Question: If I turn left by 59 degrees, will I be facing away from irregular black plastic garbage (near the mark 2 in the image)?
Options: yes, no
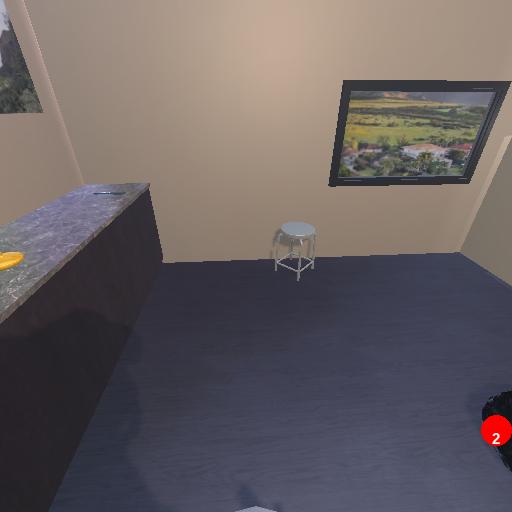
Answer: yes